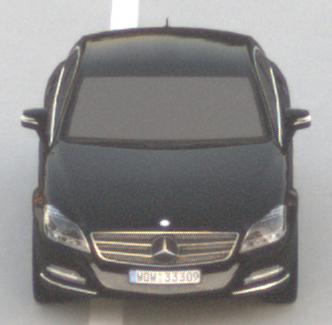
Make: Mercedes-Benz
Model: CLS Coupé 350
Detailed model: CLS-Class (218) Coupé
Model produced from: 2011/01
Model produced until: 2014/07
Doors: 4
Color: black
Road condition: dry road
Daytime: sunrise or sunset
Contrast: low contrast